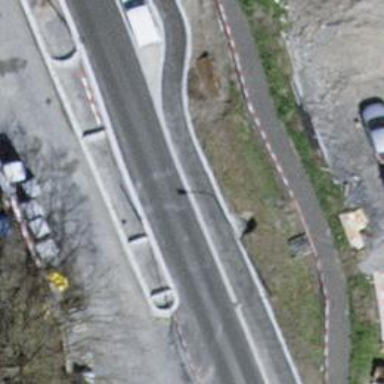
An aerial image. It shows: Uncontrolled crossing on the road.